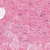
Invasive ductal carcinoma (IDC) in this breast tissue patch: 0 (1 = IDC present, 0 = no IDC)